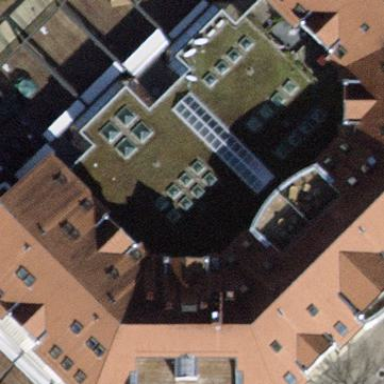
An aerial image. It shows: Hotel building.